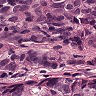
Metastatic tissue present: yes